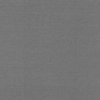
Label: dusty